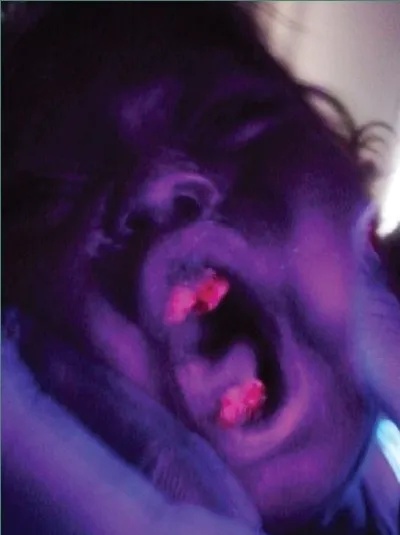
Photograph showing presence of bright red fluorescence of upper and lower central incisors under Wood's lamp examination.
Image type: medical_photograph (other_medical_photograph)